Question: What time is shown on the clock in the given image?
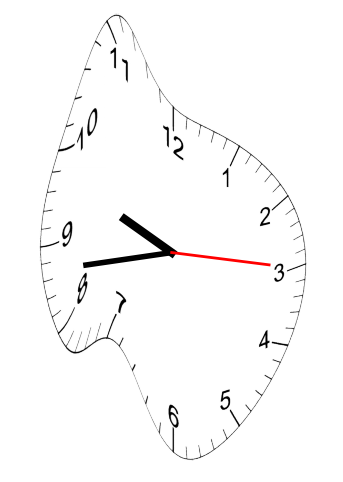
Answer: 09:43:15